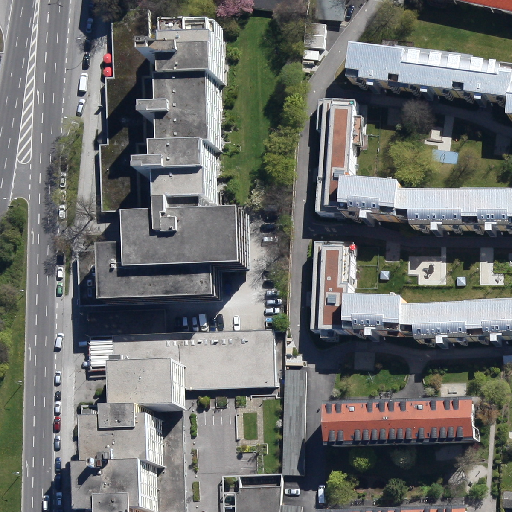
Referring expression: low vegetation surrounded by building